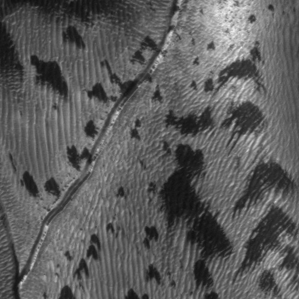
Label: frost